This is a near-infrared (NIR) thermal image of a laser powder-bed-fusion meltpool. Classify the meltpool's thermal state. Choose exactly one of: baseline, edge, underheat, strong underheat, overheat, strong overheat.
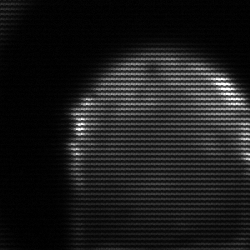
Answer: edge